Question: I'm trying to get the biggest number in database like in the photo

For example the biggest number is 31, and the when I click a button it will increment with one. For example if a press button ADD in database it will be added number 32. I want to do it programmatically.
Thank You.
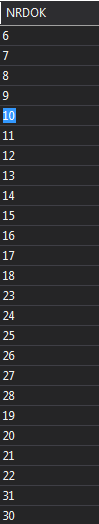
Answer: ok dear this is the simple solution
'''
SqlConnection sqlConnection1 = new SqlConnection("Your Connection String");
SqlCommand cmd = new SqlCommand();
SqlDataReader reader;
cmd.CommandText = "SELECT (ISNULL(MAX(yourcolumn), 0) + 1) as BigNum FROM yourtable";
cmd.CommandType = CommandType.Text;
cmd.Connection = sqlConnection1;
sqlConnection1.Open();
reader = cmd.ExecuteReader();
if (reader.Read())
{
int bingnum =Convert.ToInt32( reader["BigNum"]);
}
sqlConnection1.Close();
'''